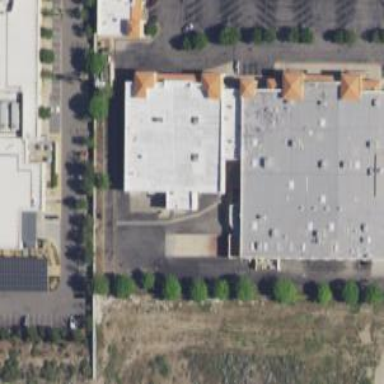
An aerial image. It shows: Retail building.